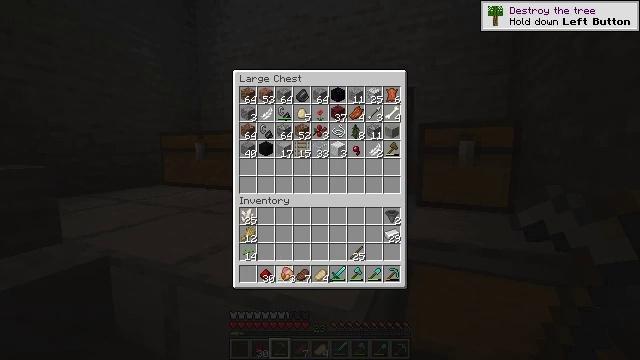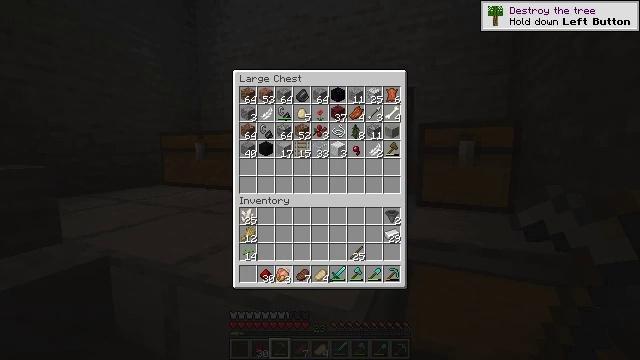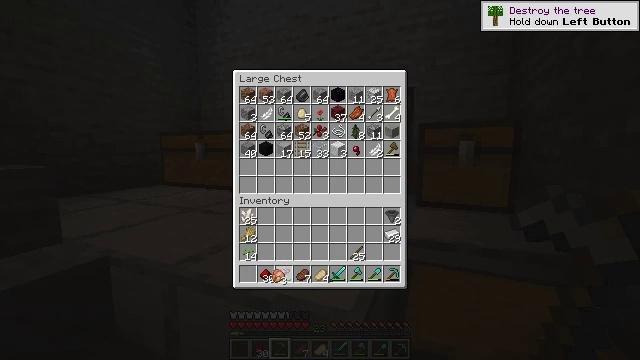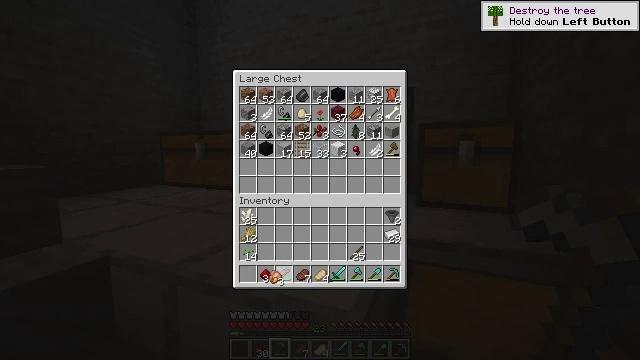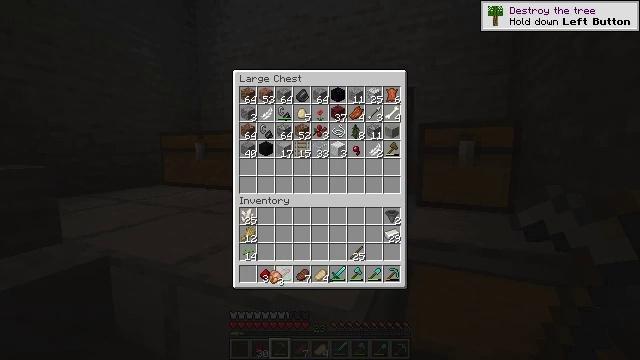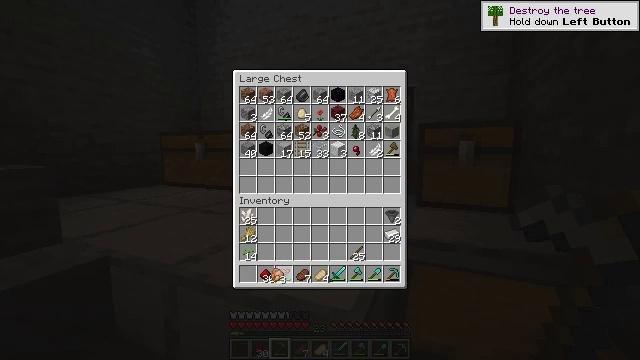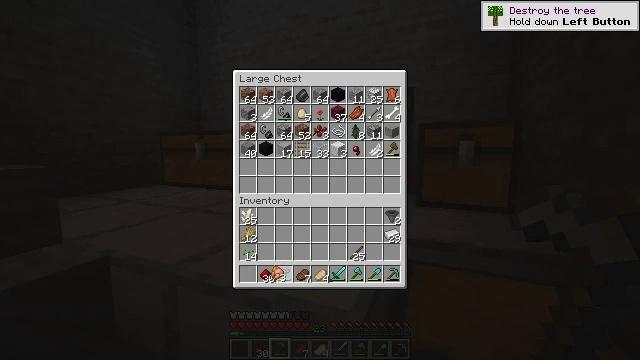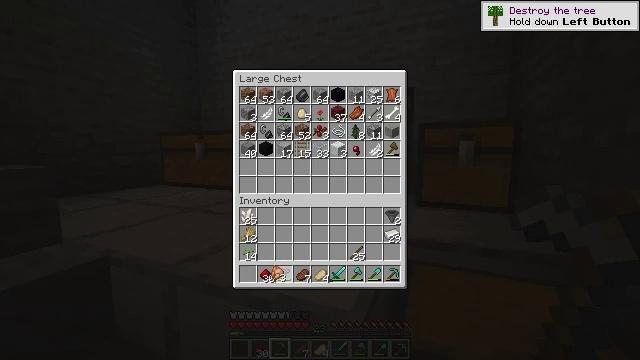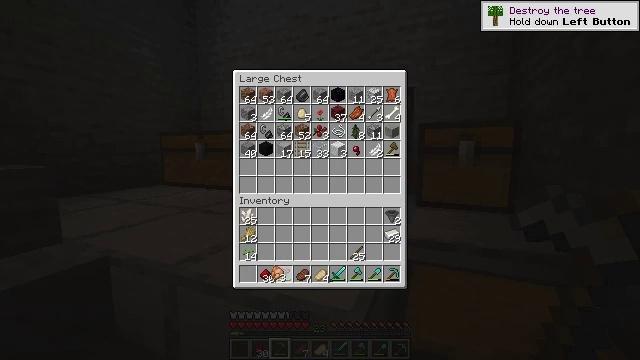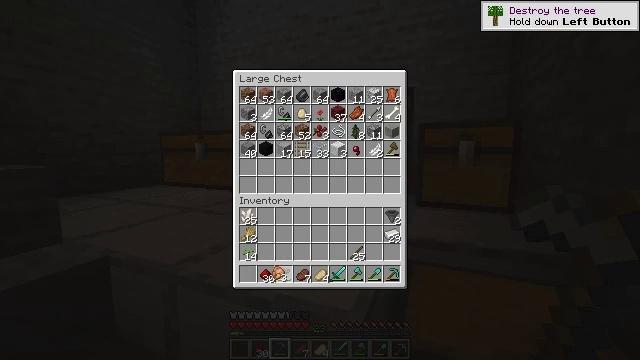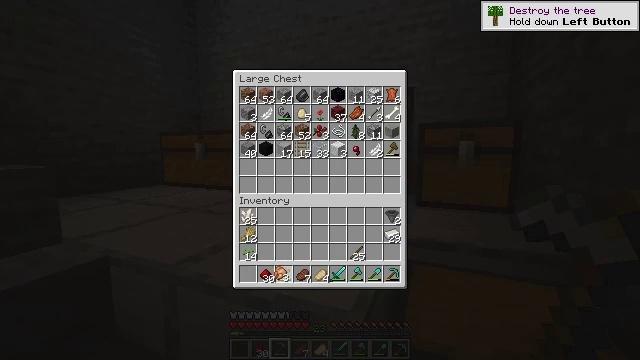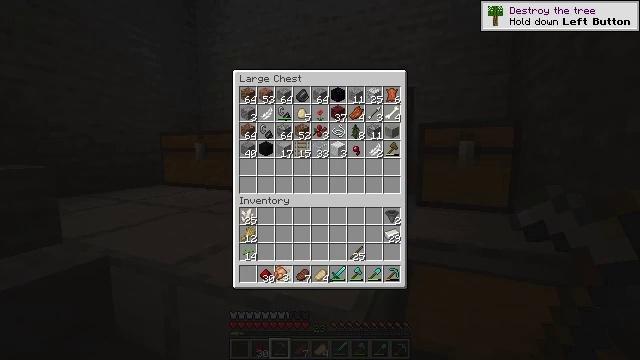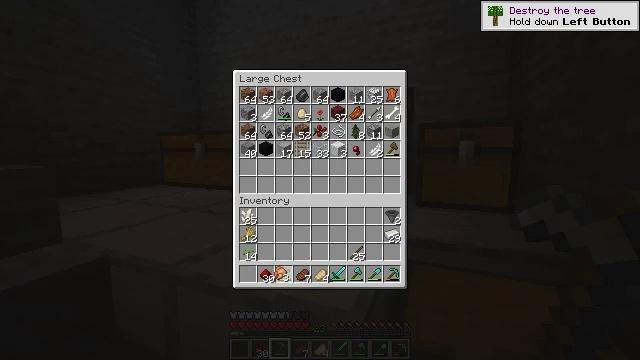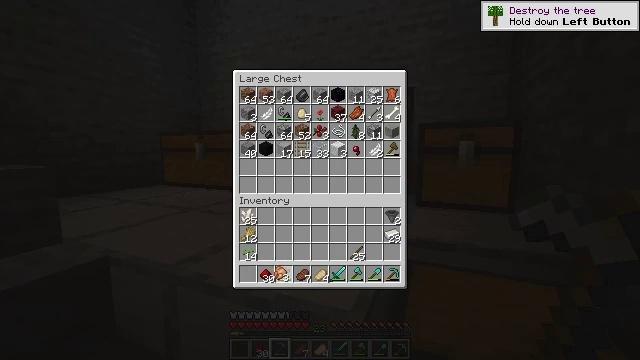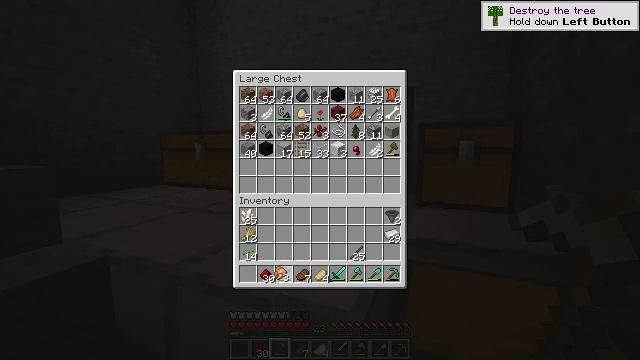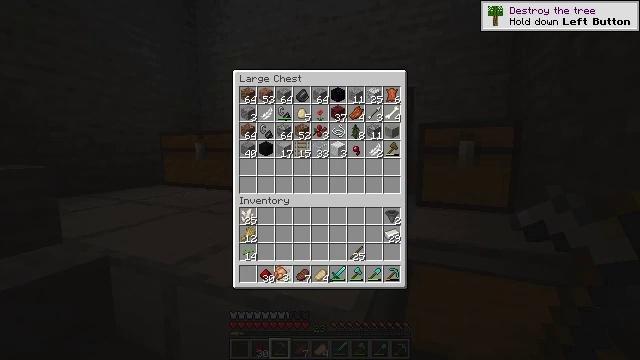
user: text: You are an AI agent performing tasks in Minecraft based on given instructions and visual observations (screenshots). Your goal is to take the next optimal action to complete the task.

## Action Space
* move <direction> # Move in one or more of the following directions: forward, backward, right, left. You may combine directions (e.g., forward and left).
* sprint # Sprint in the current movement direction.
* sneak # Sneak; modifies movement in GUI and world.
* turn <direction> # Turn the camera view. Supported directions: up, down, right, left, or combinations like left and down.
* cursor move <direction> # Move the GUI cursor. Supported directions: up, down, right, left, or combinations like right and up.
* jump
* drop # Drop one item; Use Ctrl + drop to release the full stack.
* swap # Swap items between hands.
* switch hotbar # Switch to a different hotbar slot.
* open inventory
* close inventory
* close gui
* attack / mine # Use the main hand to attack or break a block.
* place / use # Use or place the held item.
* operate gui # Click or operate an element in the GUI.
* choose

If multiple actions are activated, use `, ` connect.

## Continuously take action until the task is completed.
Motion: motion action
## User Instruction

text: Harvest sugar cane from the plant.
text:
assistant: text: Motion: no_op
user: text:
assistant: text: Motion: no_op
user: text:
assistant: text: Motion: no_op
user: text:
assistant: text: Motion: no_op
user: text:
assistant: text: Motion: no_op
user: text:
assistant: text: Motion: no_op
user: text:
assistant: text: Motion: no_op
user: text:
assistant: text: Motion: no_op
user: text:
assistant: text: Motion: no_op
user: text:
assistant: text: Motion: no_op
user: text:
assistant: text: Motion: no_op
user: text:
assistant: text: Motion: no_op
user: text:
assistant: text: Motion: attack / mine
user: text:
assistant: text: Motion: attack / mine
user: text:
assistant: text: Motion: attack / mine
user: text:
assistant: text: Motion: no_op
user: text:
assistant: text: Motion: no_op
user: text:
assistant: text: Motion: no_op
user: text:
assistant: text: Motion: turn left
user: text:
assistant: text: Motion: no_op
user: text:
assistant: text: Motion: turn left
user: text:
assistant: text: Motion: no_op
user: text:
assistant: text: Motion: no_op
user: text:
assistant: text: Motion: no_op
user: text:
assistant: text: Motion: no_op
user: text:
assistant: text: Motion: no_op
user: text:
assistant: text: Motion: no_op
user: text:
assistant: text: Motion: attack / mine
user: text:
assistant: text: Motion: attack / mine
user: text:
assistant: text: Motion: attack / mine